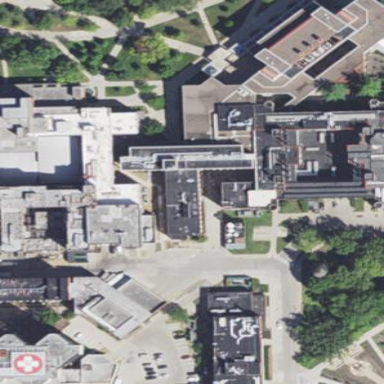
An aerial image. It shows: View of university building.